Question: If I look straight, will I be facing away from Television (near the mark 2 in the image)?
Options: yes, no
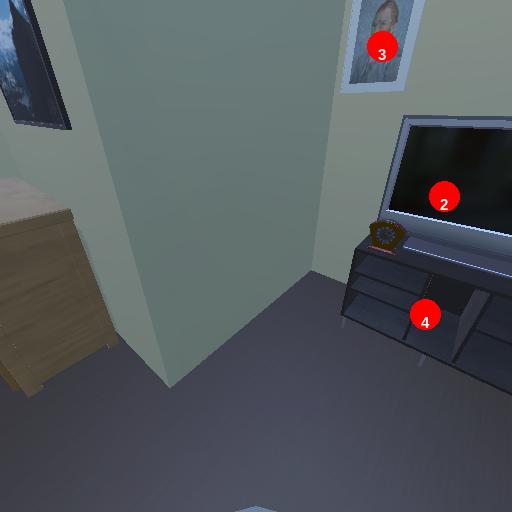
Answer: yes